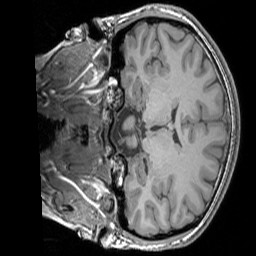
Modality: T1w
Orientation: coronal
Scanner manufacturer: siemens
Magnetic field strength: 3 T
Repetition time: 1.83 s
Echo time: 0.00303 s